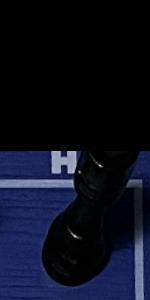
Label: Rook_Black